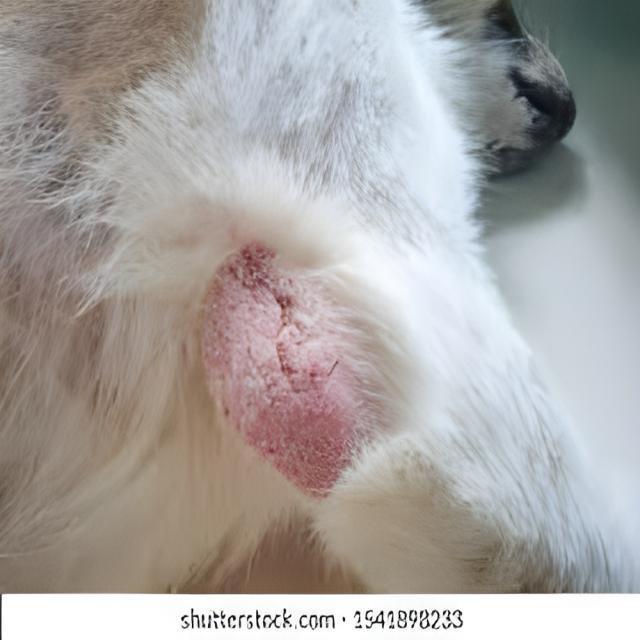
Canine dermatitis — inflammation of the skin presenting with erythema, pruritus, papules, and excoriation. May be allergic, contact, or atopic in origin.